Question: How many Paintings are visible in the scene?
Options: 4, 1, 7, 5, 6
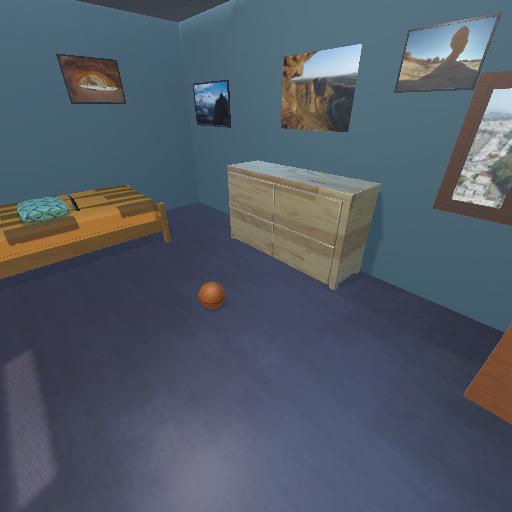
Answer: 4